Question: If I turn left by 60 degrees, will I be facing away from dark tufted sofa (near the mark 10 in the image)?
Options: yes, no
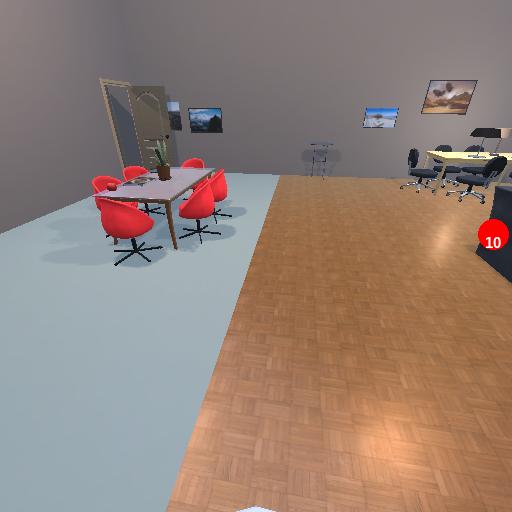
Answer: yes